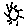
Label: sun